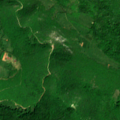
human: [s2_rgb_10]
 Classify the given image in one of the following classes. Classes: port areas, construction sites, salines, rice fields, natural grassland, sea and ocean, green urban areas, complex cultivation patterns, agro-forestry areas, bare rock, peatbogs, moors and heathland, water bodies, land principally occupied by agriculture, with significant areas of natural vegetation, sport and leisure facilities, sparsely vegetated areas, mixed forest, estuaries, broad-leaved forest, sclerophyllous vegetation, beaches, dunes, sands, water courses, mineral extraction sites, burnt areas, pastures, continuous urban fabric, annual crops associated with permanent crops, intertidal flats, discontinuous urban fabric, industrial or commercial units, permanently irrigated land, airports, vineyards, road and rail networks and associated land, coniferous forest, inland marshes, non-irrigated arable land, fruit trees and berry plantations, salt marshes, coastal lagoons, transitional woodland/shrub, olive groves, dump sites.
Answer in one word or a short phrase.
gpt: land principally occupied by agriculture, with significant areas of natural vegetation, broad-leaved forest